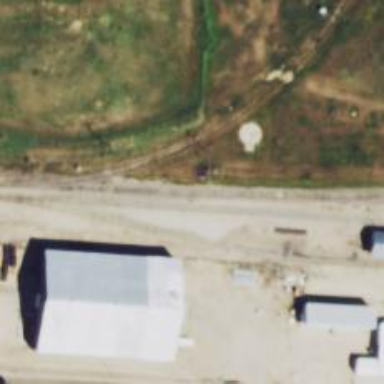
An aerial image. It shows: Railway siding for service.